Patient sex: F
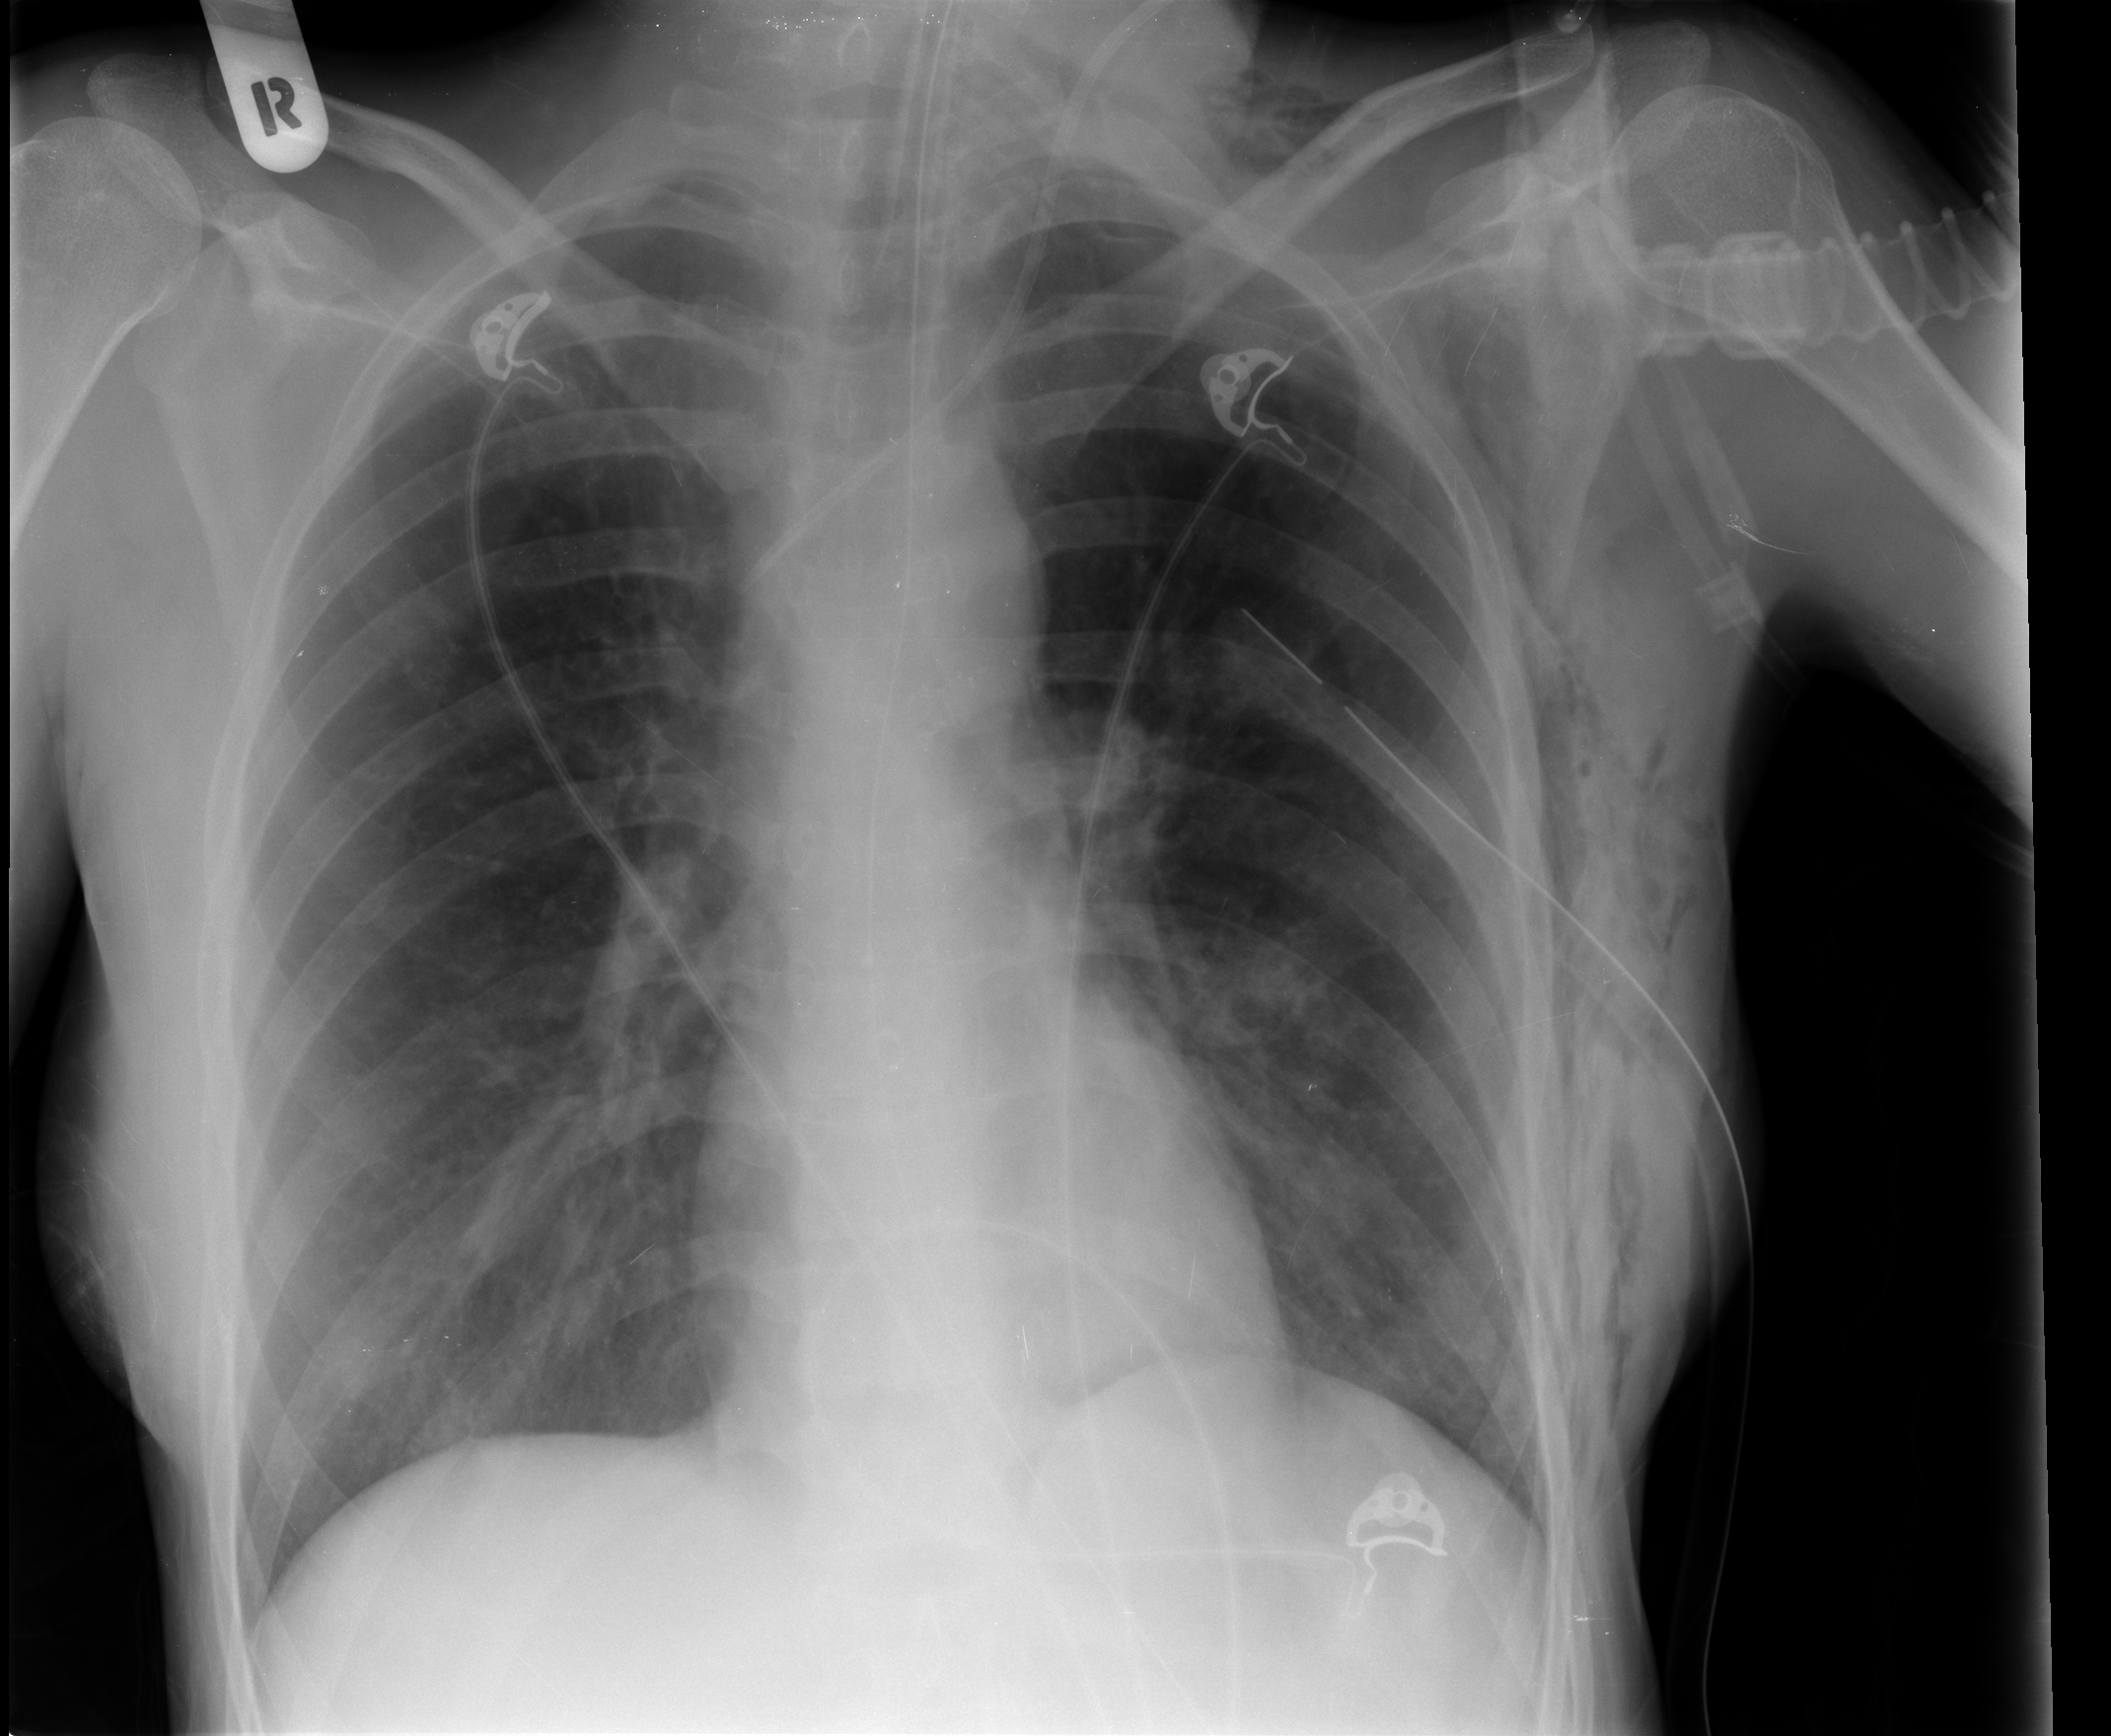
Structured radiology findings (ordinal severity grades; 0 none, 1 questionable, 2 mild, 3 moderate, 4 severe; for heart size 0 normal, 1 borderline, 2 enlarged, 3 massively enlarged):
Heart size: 0
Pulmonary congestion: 0
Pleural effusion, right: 0
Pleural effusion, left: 0
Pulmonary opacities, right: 0
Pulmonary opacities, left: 0
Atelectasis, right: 0
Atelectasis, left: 2